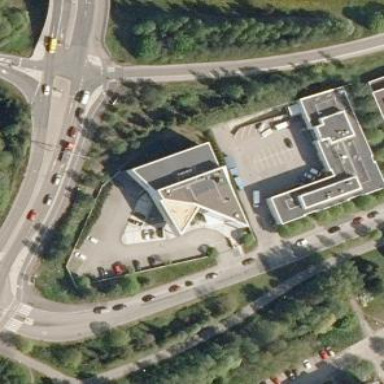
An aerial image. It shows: Office building.